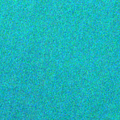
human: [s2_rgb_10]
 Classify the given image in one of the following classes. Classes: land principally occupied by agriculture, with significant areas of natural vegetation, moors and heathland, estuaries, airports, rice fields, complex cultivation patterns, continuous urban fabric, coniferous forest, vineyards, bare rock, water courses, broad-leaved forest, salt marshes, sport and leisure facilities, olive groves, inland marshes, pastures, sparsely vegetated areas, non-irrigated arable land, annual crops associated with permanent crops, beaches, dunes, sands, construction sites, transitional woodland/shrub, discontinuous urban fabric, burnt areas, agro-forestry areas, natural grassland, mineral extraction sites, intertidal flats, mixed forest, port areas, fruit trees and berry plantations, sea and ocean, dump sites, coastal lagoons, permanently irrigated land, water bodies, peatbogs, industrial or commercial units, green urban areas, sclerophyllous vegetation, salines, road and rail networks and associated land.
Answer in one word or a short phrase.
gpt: sea and ocean